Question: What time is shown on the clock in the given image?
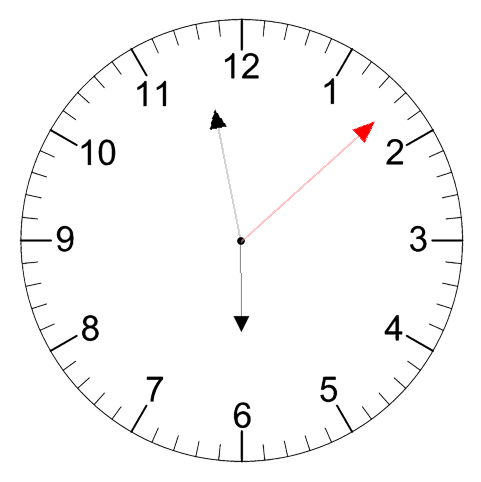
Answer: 05:58:08